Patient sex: F
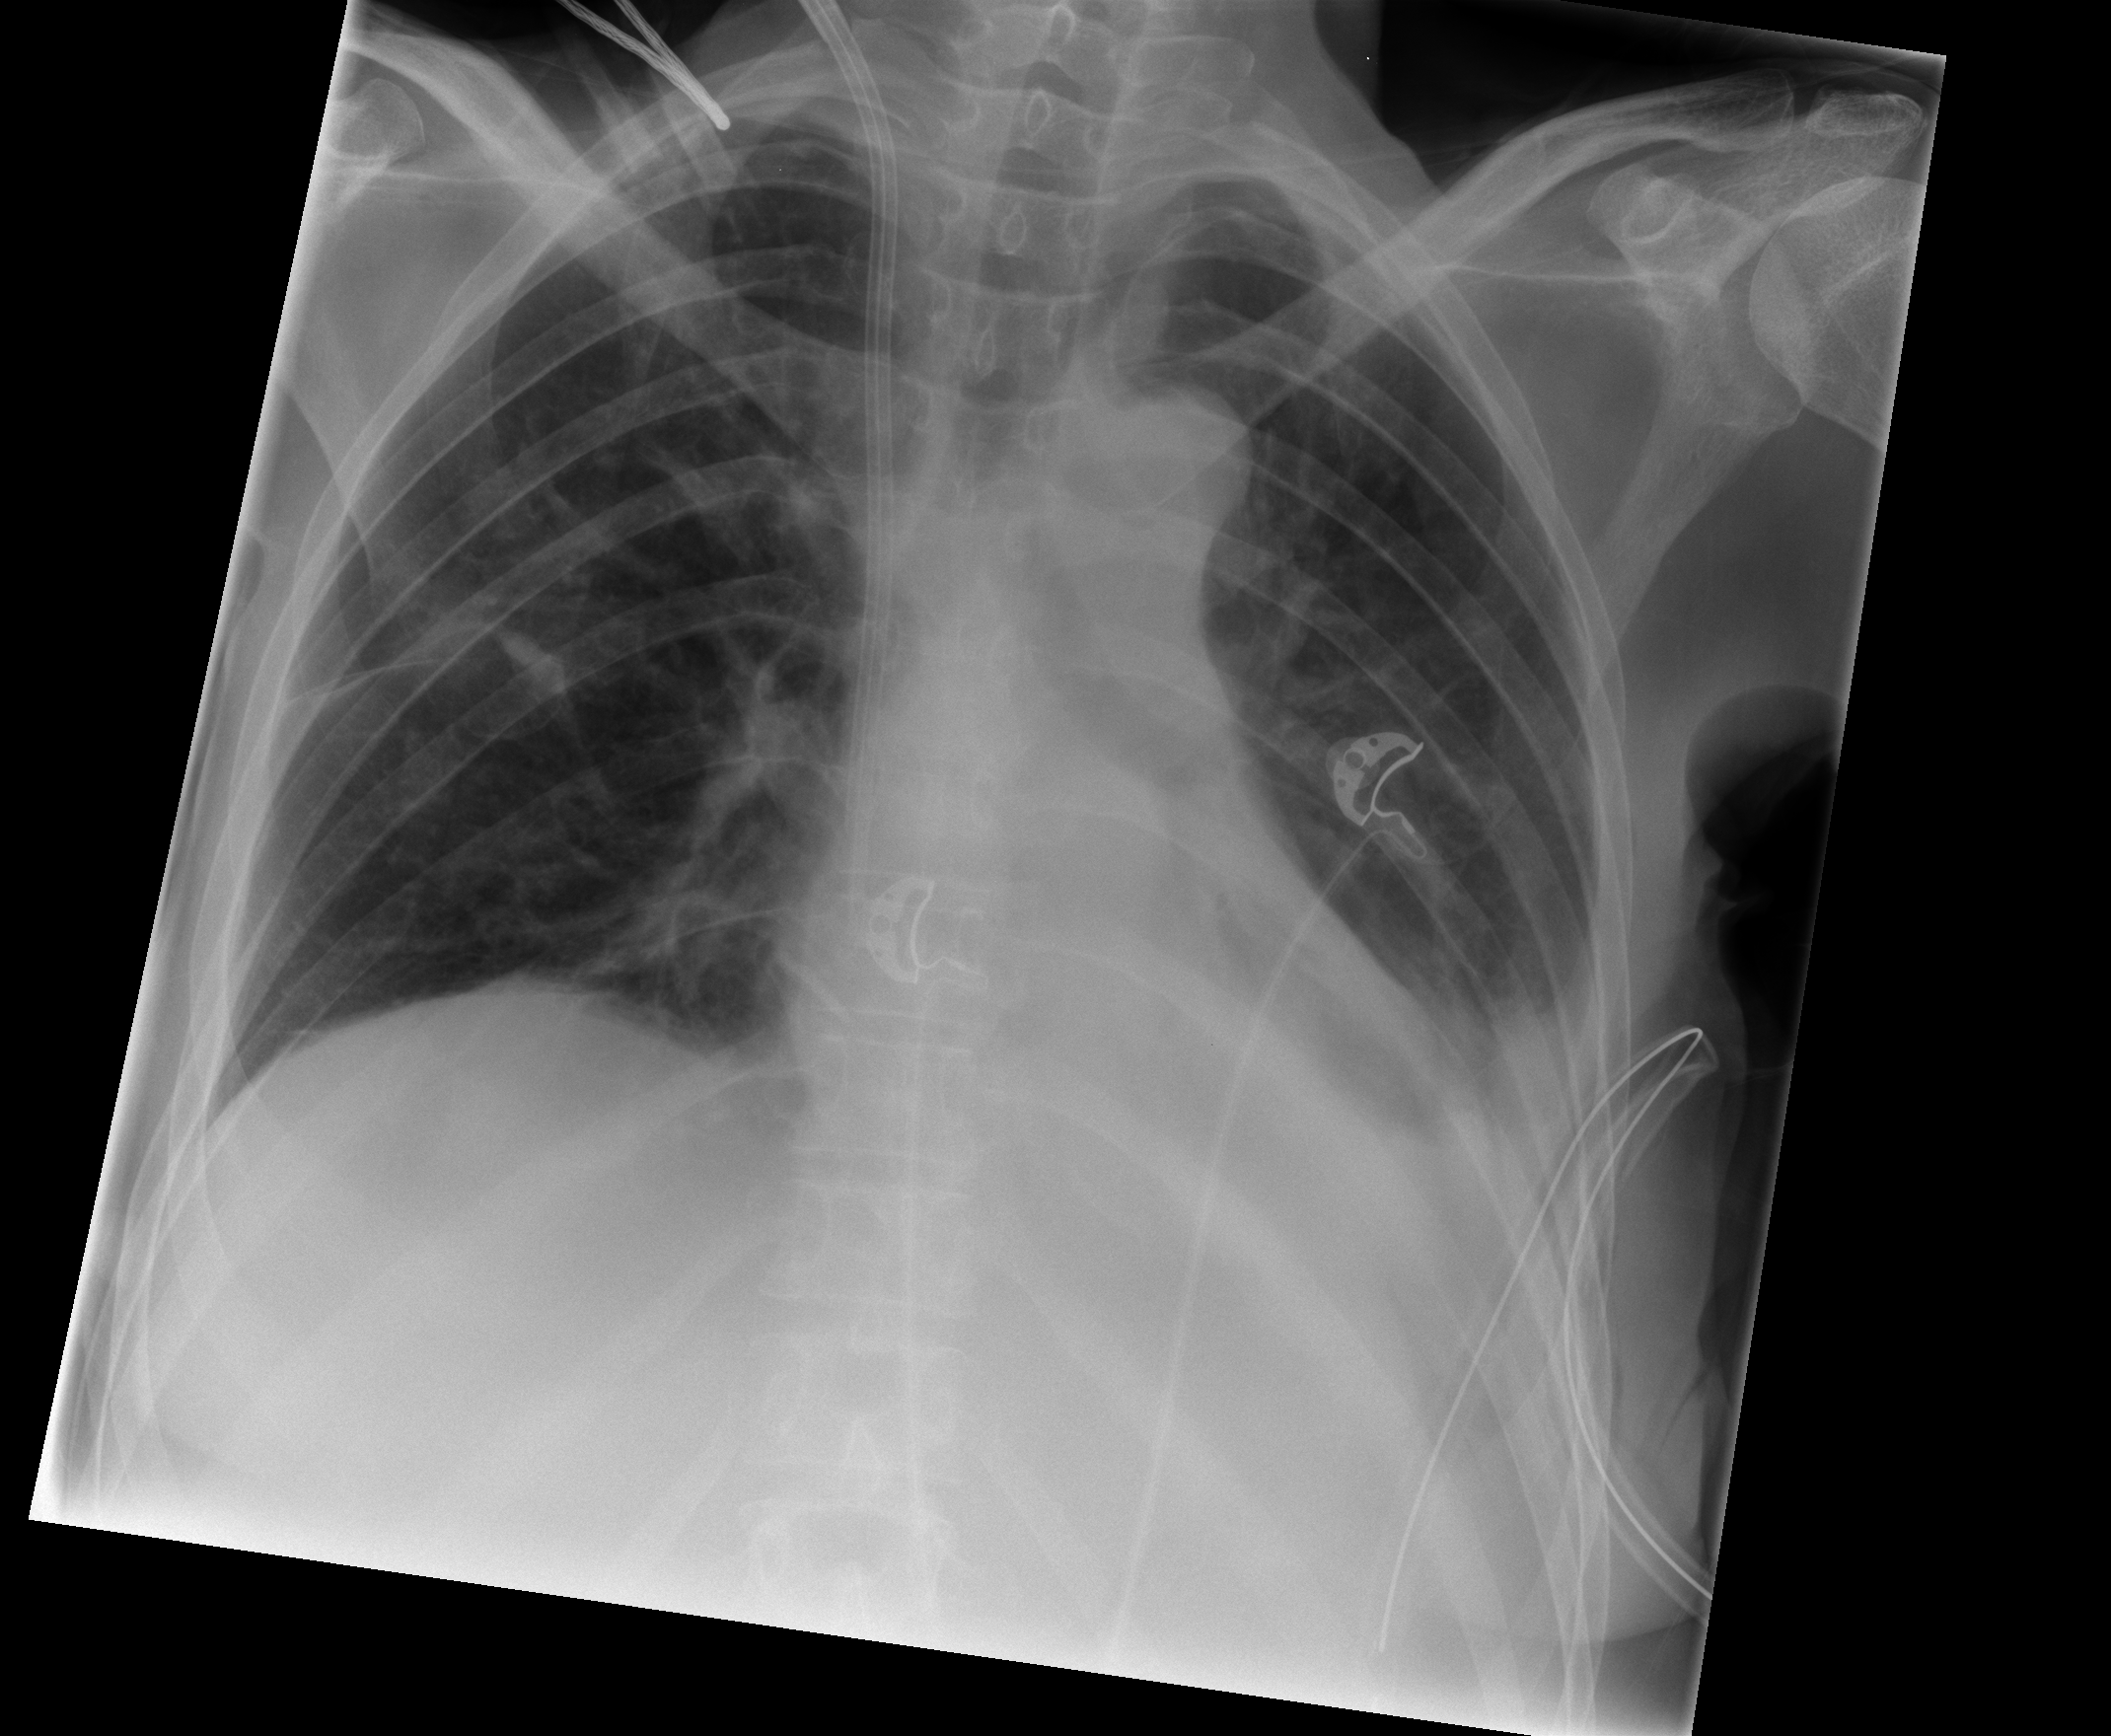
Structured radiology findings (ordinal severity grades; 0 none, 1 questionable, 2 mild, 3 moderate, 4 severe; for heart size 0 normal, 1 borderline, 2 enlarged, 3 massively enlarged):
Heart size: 0
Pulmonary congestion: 0
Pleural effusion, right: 0
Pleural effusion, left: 2
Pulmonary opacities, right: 0
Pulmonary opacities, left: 0
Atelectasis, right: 1
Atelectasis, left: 2